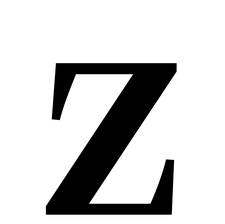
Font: LibreCaslonText_Medium